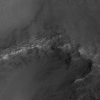
Atmospheric dust classification: not_dusty